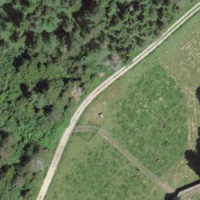
EUNIS habitat code: 44
Species observed at this site:
Campanula trachelium